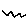
Label: zigzag